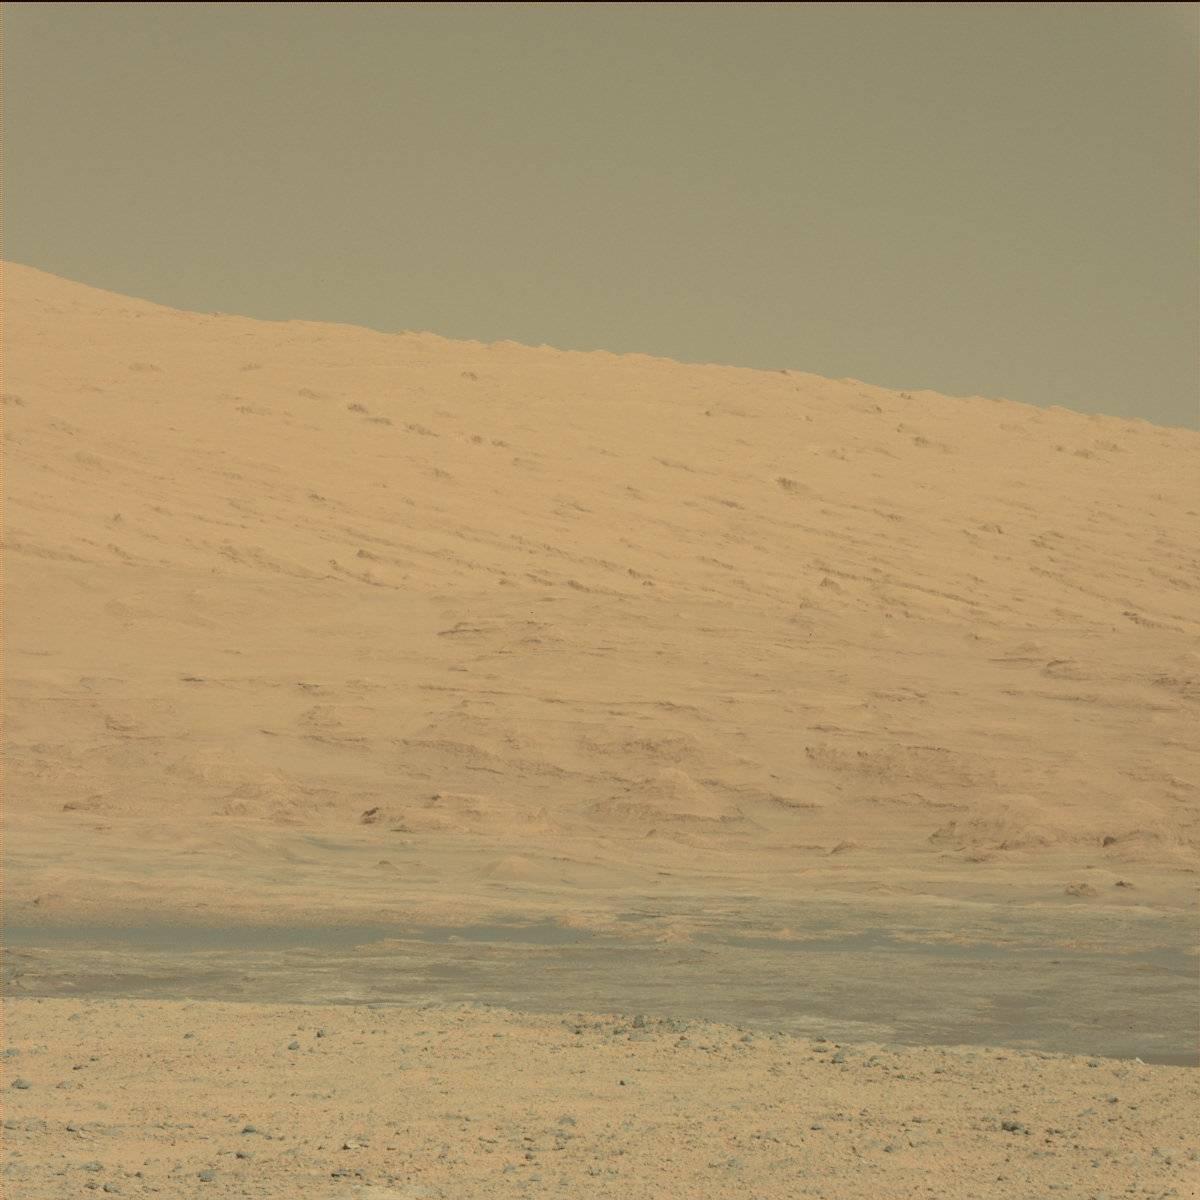
Terrain classes present: Ridge, Sand / Soil, Sky